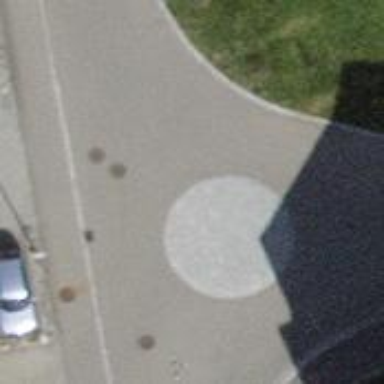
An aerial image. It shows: Mini roundabout on the road.